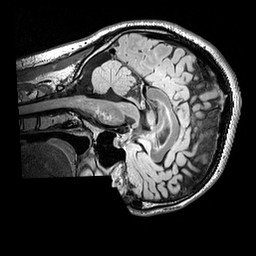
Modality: FLAIR
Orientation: sagittal
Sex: male
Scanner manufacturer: siemens
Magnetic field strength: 3 T
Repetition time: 5 s
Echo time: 0.395 s